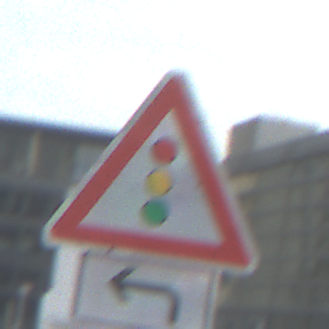
Verkehrszeichen: Lichtzeichenanlage
Zusatzzeichen unten: RichtungsangabeDurchPfeile2
Umgebung: Outdoor, Urban
Tageszeit: SunriseSunset
Wetter: PartlyCloudy
Licht: Natural
Jahreszeit: NotSpecified
Kontrast: LowContrast